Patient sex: F
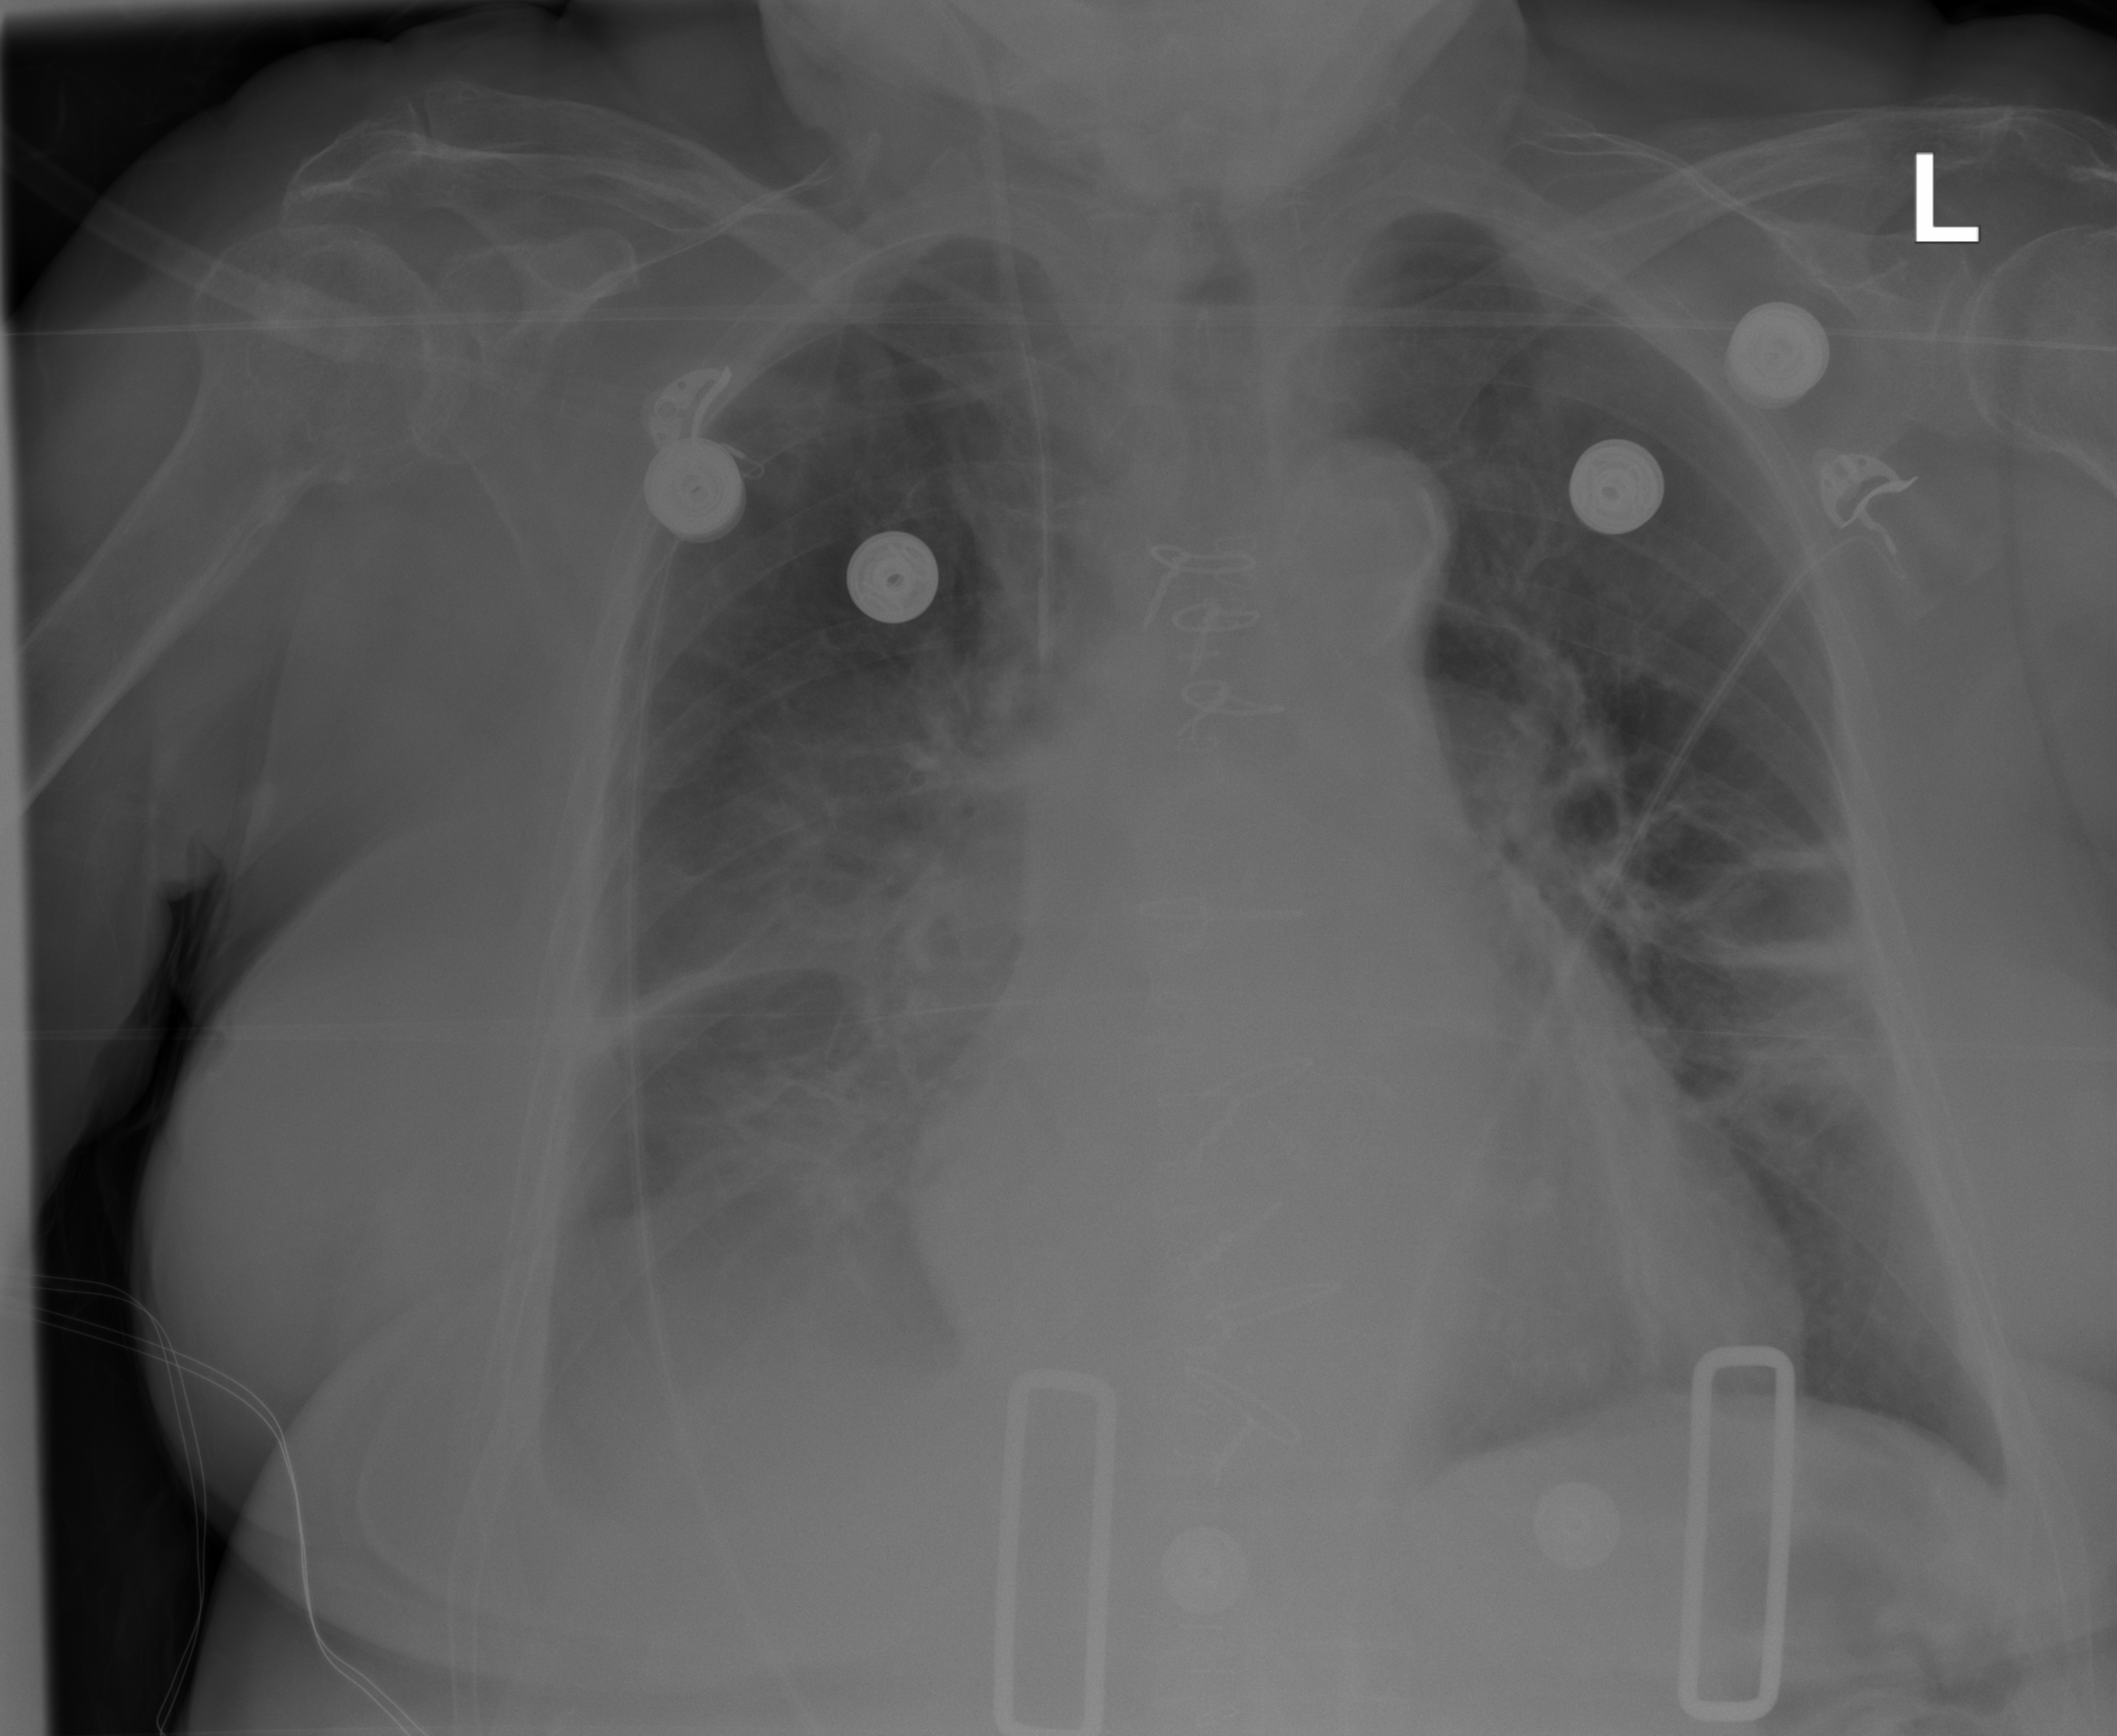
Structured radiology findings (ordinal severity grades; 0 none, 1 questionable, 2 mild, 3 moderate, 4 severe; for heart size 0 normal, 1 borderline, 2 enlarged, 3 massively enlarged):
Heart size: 2
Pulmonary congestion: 2
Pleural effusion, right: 3
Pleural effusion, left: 1
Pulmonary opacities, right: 1
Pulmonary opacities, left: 0
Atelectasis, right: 3
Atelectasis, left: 3